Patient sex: F
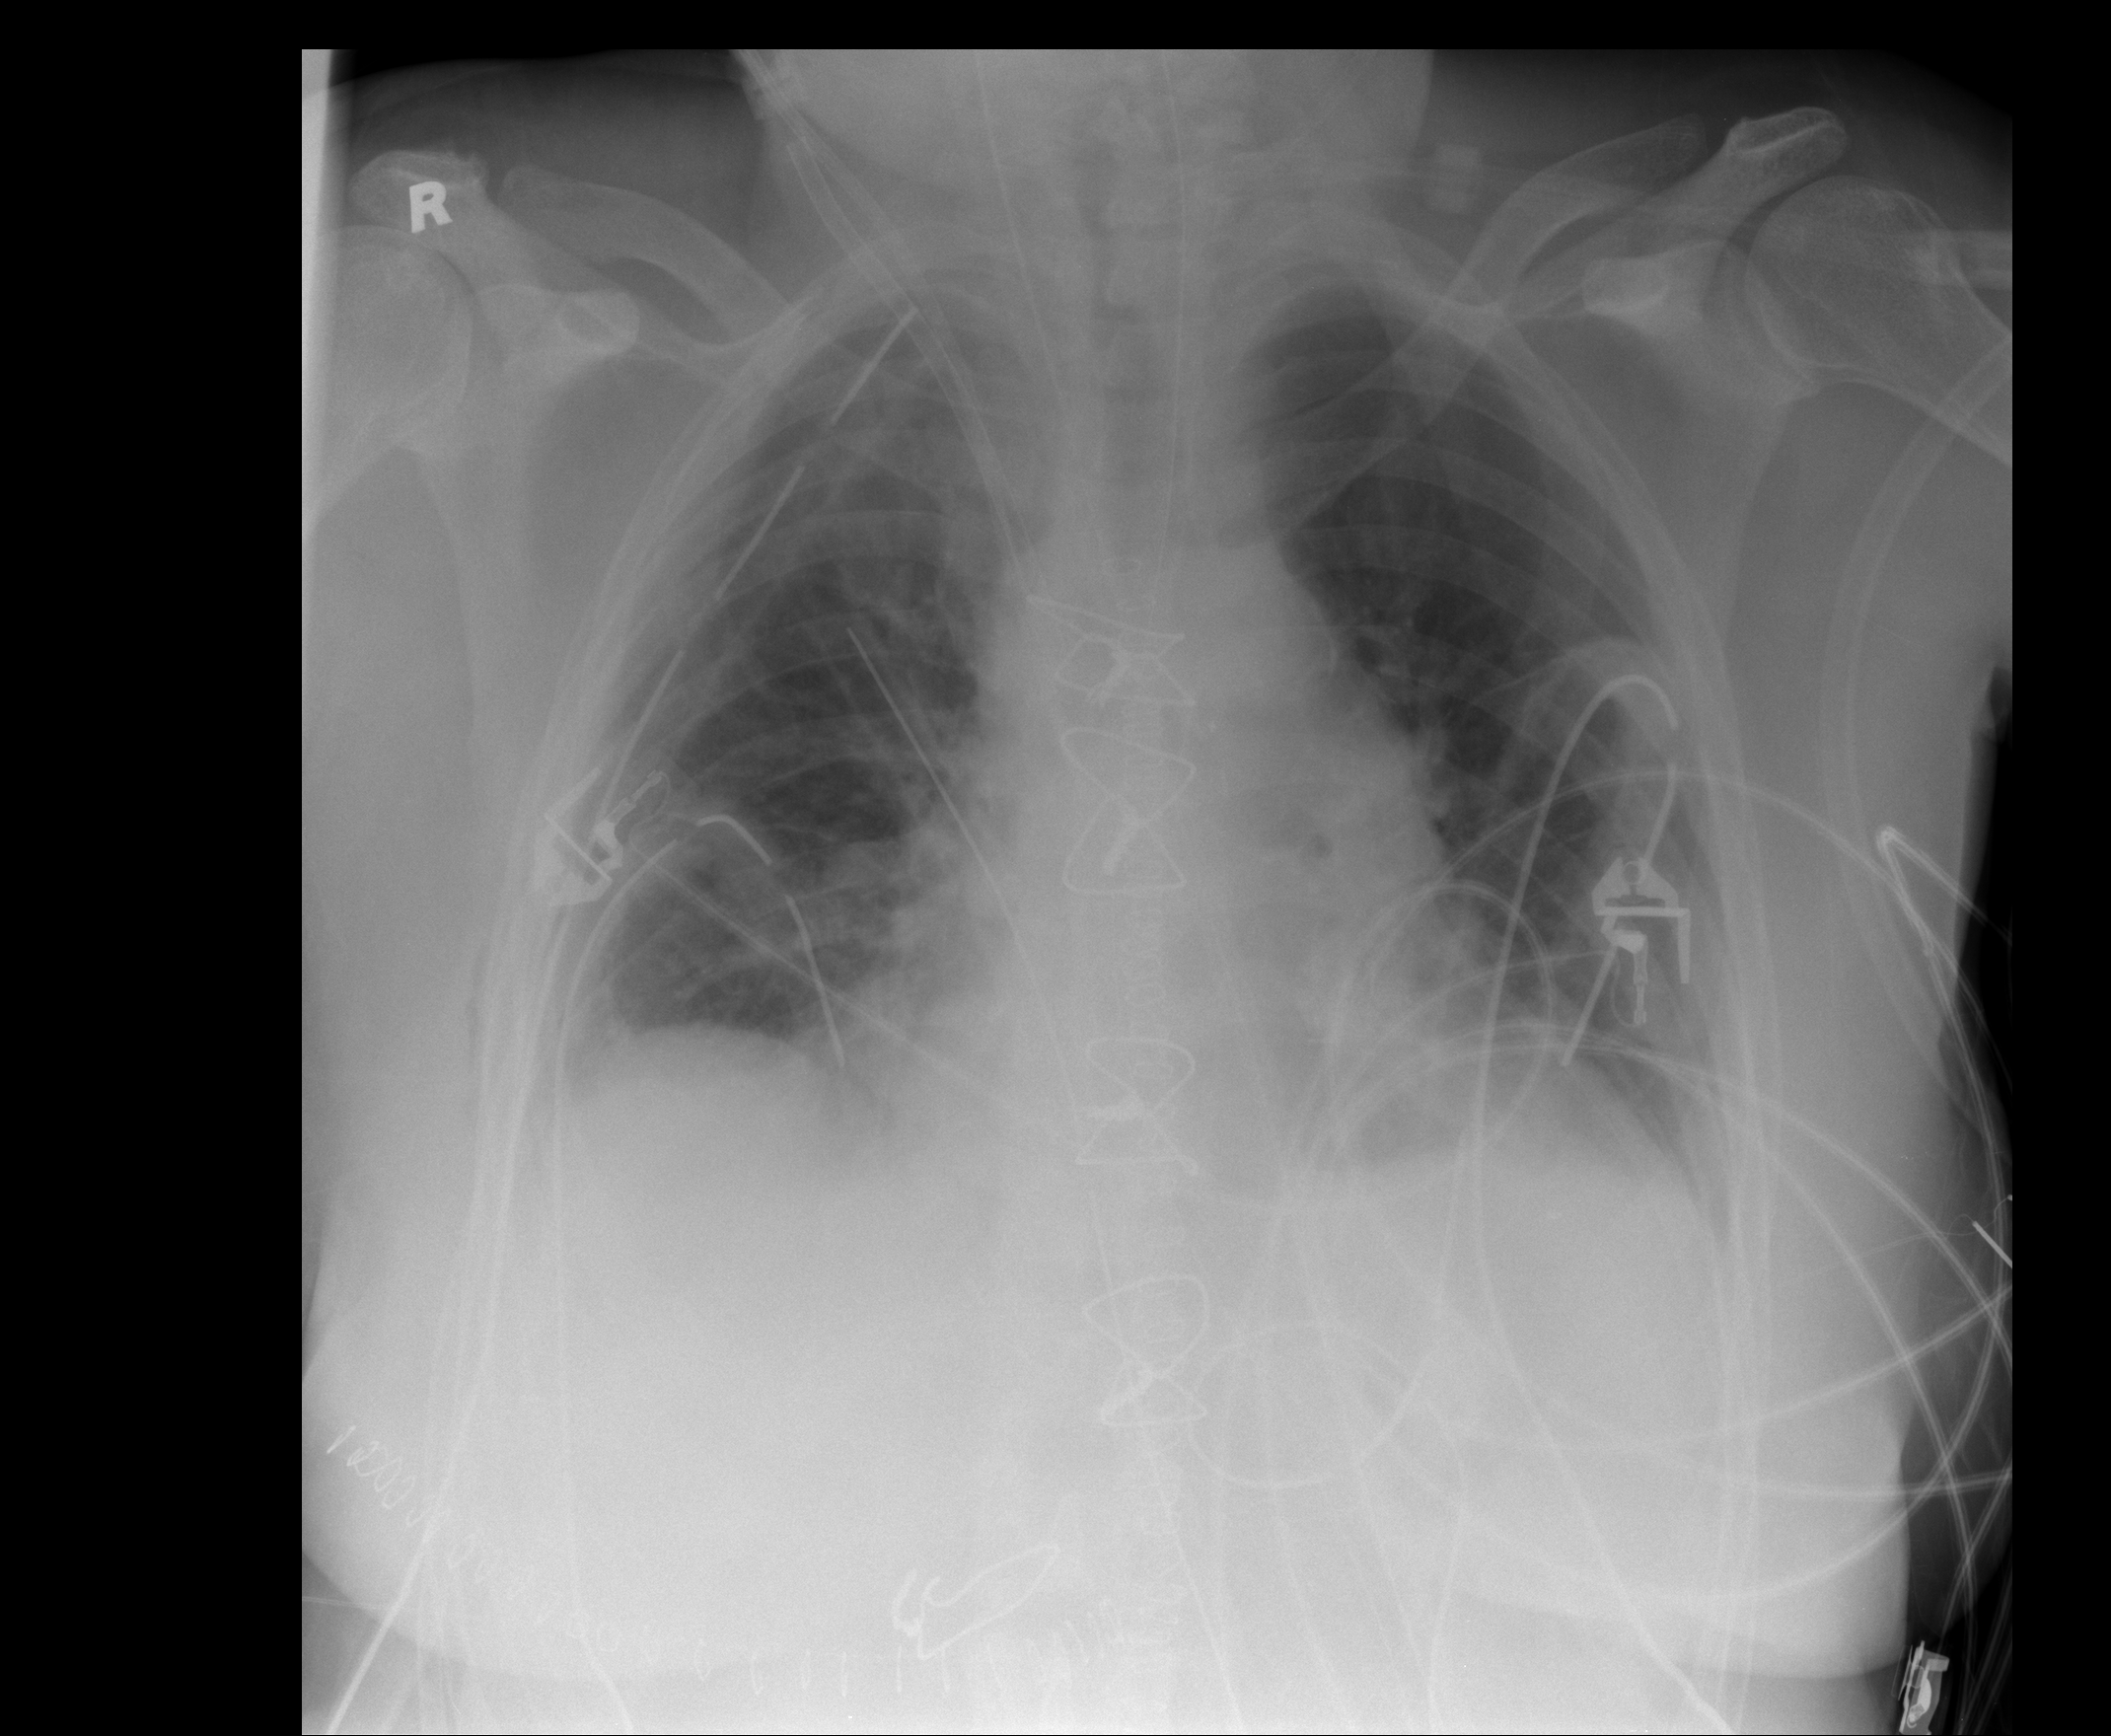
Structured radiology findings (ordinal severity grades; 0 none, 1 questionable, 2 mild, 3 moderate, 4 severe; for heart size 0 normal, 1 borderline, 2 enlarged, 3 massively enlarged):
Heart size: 2
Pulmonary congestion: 0
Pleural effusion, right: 2
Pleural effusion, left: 0
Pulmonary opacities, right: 0
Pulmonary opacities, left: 0
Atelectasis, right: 2
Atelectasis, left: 0